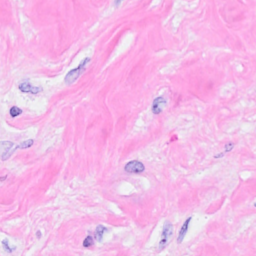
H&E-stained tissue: Breast